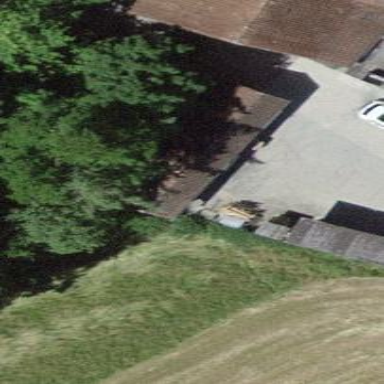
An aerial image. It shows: Barn.